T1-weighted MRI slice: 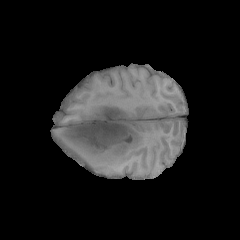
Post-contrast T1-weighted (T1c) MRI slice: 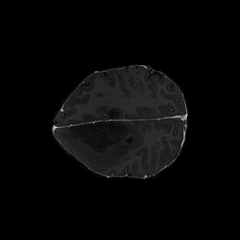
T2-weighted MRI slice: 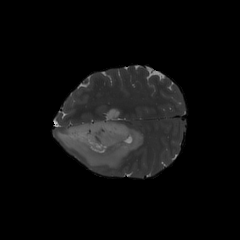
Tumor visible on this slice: yes